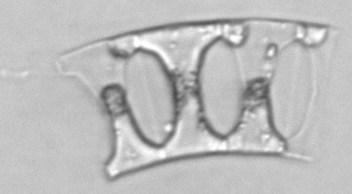
Label: Eucampia